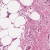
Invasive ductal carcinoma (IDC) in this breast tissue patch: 0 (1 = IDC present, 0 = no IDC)